Interaction volume radius: 5 \u00c5
Interaction volume height: 15 \u00c5
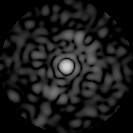
Disorder parameter: 0.807